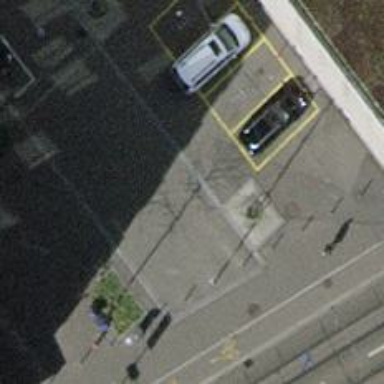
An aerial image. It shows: Bollard.